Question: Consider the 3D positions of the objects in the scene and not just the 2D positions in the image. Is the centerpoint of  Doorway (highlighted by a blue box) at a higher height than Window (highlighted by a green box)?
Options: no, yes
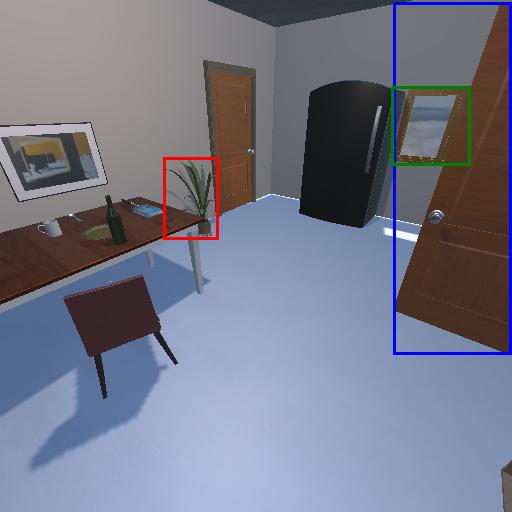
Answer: no